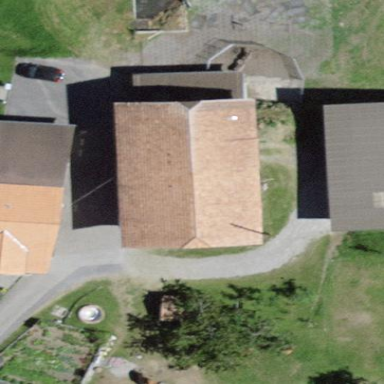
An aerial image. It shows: Gabled barn with sloped roof.